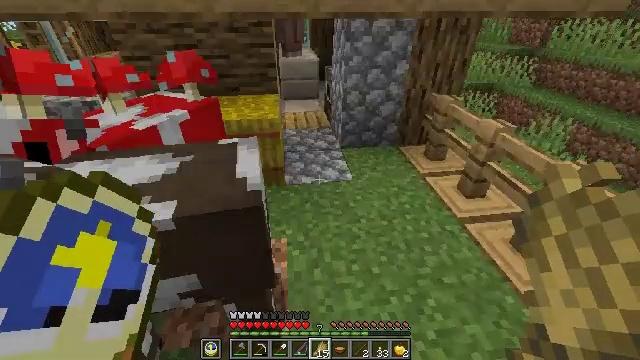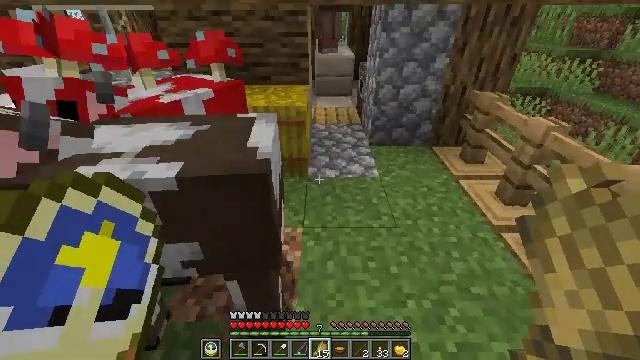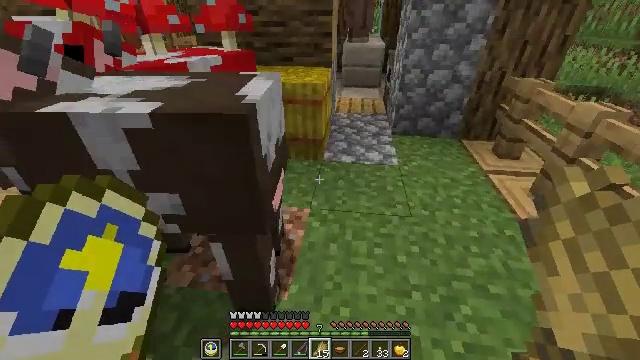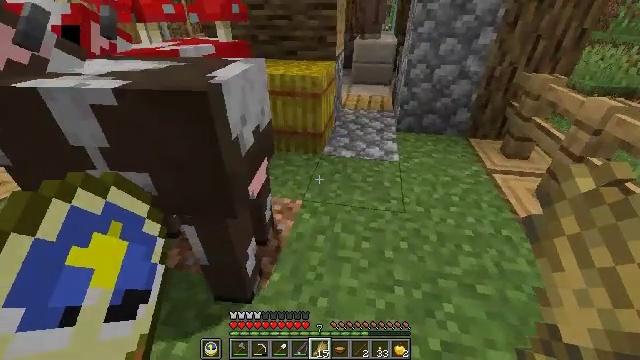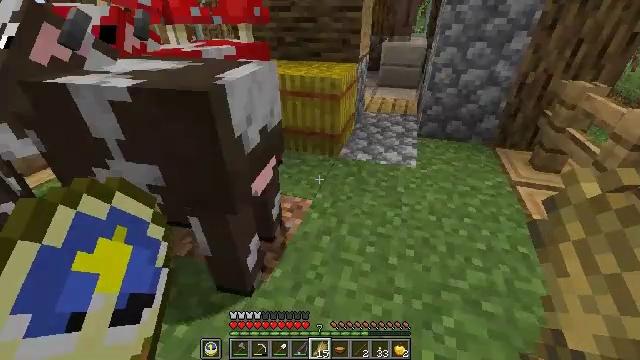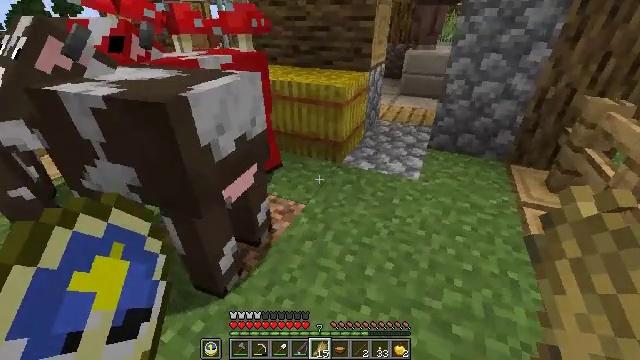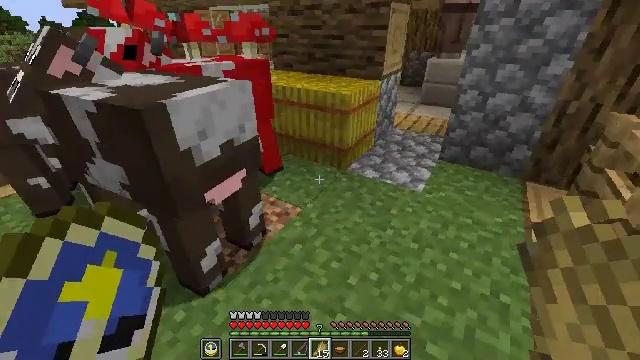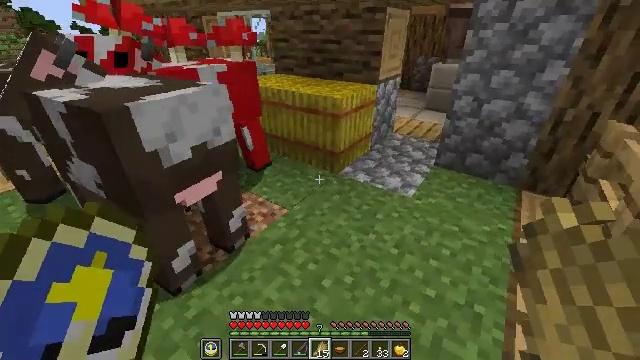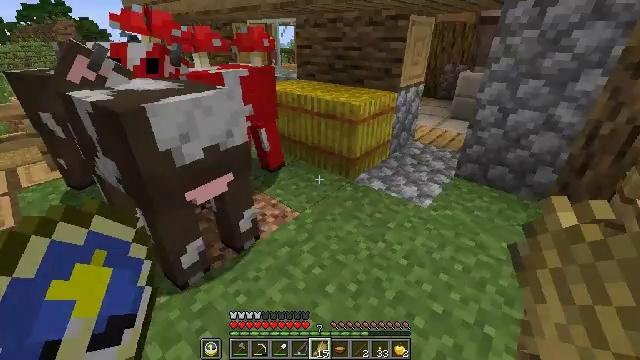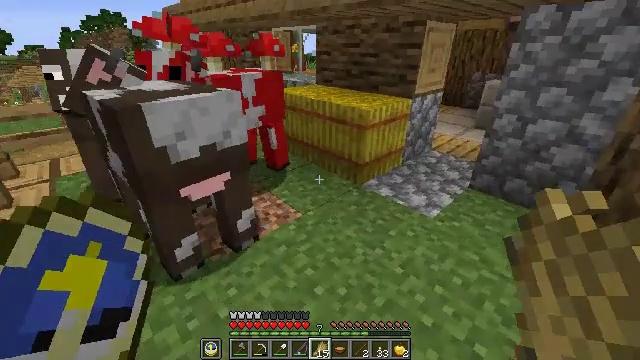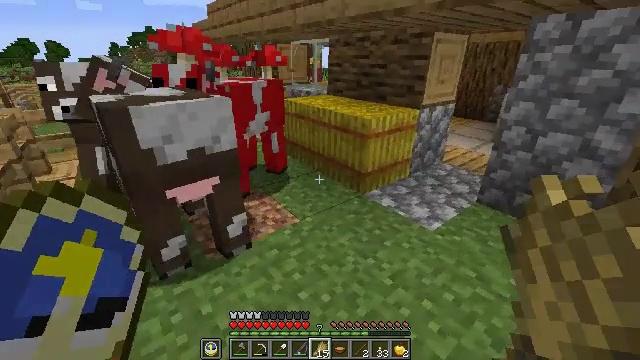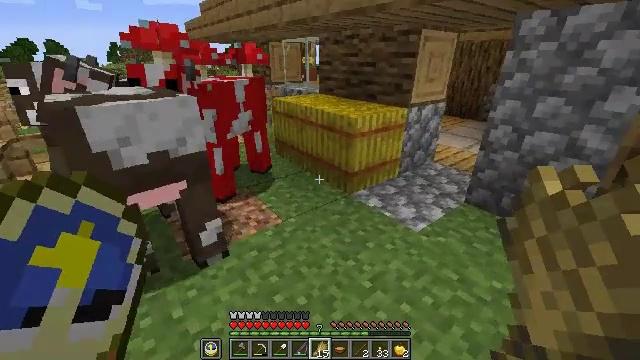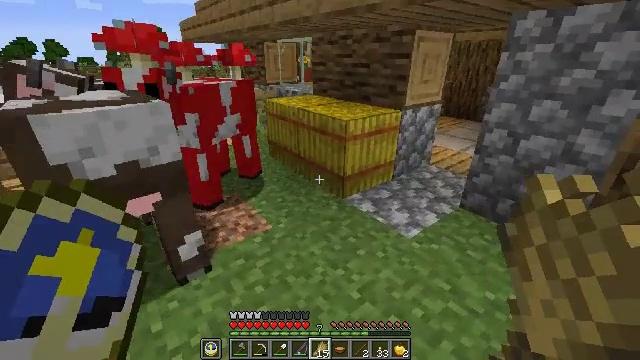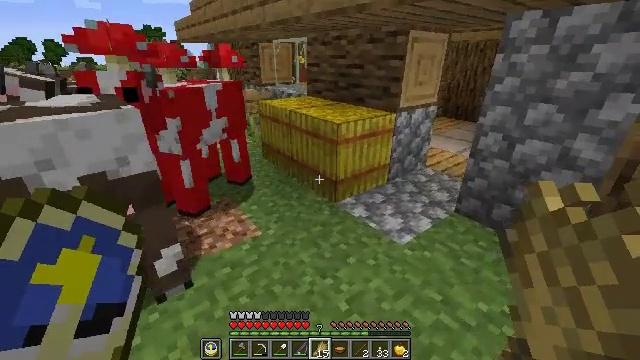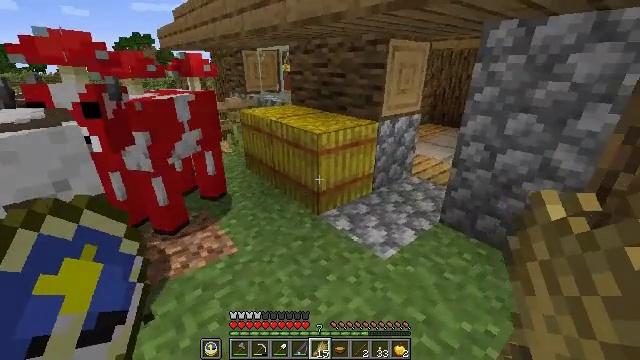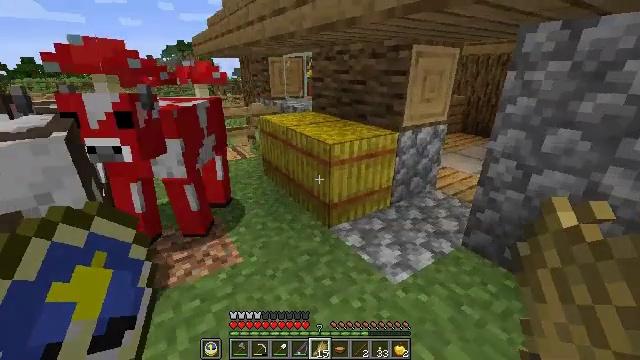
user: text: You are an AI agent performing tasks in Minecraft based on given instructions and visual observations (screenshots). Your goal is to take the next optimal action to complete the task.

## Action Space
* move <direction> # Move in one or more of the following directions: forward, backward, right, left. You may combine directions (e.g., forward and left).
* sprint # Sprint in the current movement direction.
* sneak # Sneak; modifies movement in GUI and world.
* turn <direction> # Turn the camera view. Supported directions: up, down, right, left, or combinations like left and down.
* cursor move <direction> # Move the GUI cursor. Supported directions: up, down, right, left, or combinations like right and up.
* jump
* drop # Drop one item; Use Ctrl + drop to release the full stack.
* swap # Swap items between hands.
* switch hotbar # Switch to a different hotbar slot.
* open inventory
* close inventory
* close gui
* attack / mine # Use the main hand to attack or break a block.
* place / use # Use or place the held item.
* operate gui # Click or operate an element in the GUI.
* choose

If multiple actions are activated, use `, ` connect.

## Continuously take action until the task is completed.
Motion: motion action
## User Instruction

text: Drop a composter.
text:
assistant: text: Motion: move right, turn left
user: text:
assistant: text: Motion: move right, turn left
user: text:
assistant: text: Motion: move right, turn left
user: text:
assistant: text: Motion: move right, turn left
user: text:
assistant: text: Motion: move right, turn left and up
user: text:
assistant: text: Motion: move right, turn left and up
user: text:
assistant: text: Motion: move right, turn left
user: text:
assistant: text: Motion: move right, turn left and up
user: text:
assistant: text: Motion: move right, turn left and up
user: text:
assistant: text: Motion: move right, turn left and up
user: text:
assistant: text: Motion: move right
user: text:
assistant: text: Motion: move right
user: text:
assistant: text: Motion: move right
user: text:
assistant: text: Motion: move right, turn right and up
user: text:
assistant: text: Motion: move right, turn left and up
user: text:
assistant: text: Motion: turn left and up
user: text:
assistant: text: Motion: turn left and up
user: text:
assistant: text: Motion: turn left and up
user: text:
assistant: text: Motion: turn left and up
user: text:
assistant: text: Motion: no_op
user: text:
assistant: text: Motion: turn left
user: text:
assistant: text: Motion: turn left
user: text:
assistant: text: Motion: no_op
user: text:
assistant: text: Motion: no_op
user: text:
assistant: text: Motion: no_op
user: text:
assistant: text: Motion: turn left
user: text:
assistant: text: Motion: turn left
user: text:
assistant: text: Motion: turn left
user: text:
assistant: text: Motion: turn left, use / place
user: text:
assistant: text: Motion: use / place